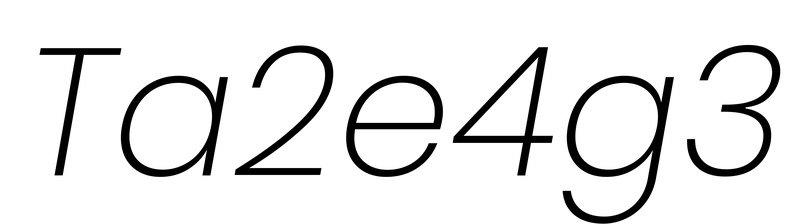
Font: Poppins-ExtraLightItalic